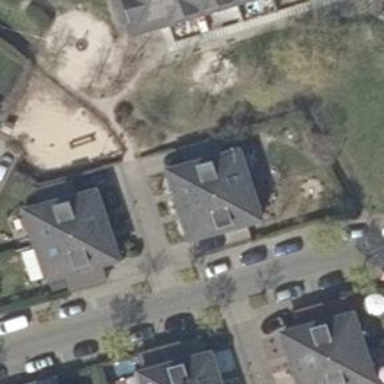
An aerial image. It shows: Semidetached house with pyramidal roof.